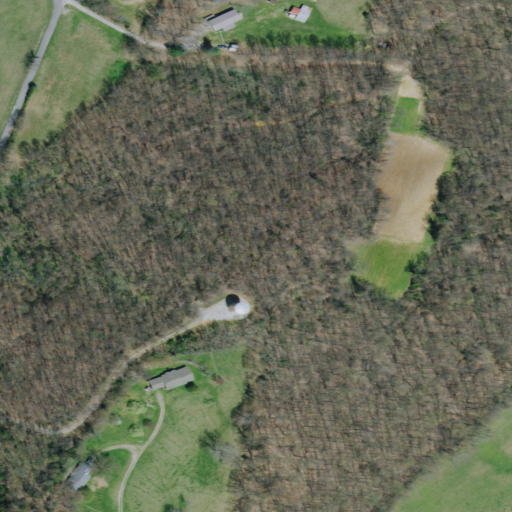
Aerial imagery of ridge(s) in Tennessee named Baskett Ridge containing deciduous forest, pasture, low intensity development, open development, and mixed forest